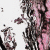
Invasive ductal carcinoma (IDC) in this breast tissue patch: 0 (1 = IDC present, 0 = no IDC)